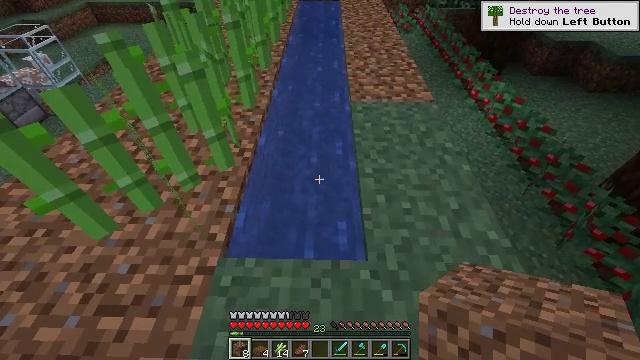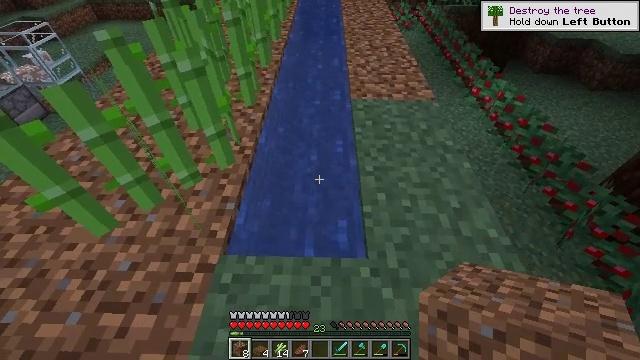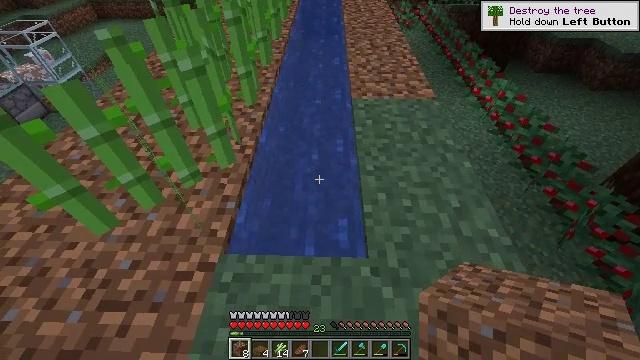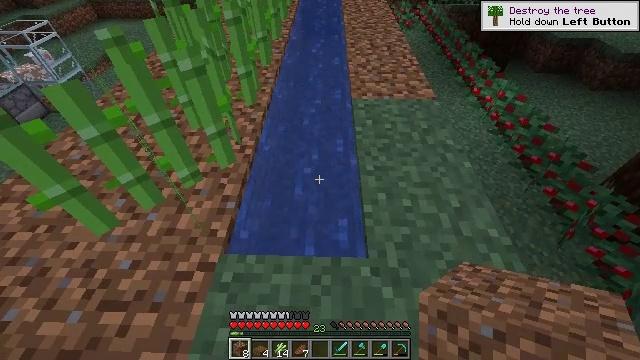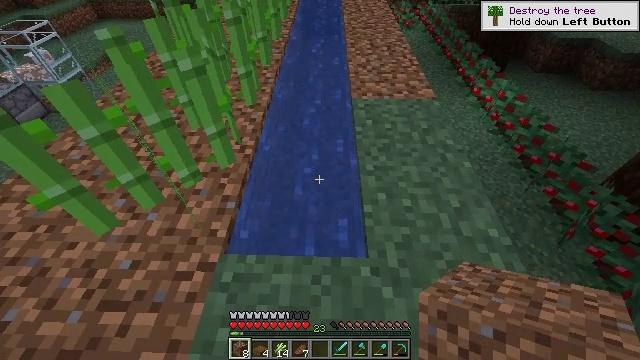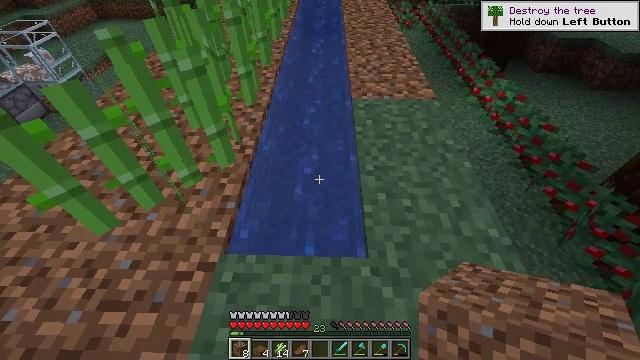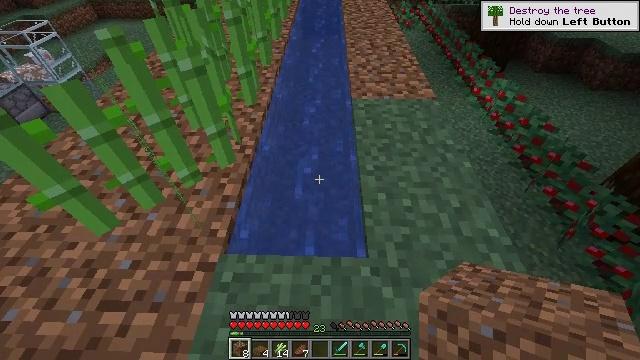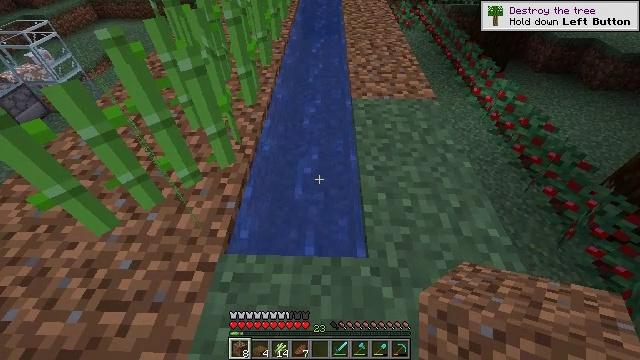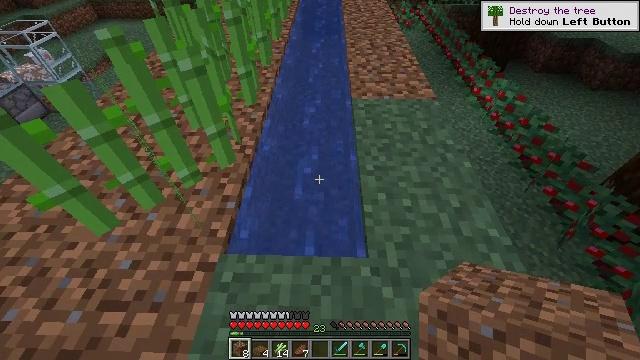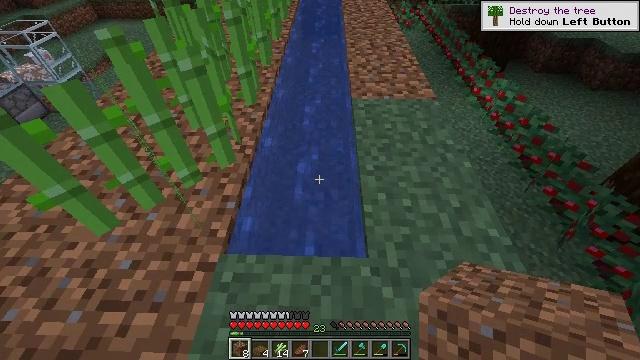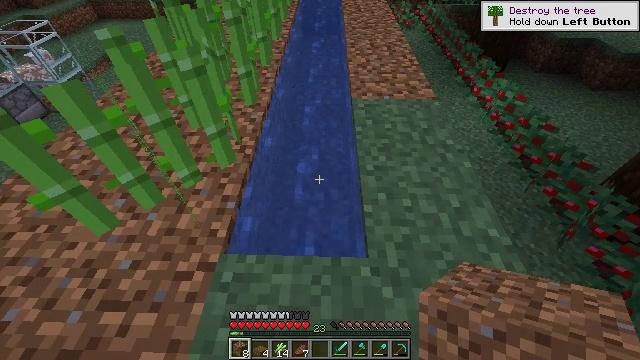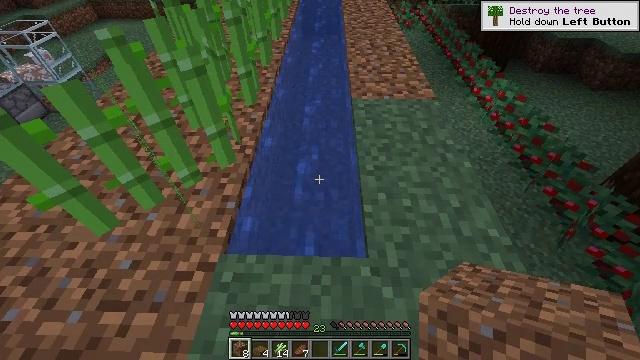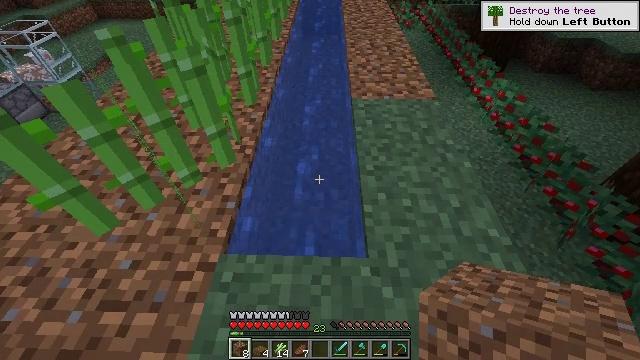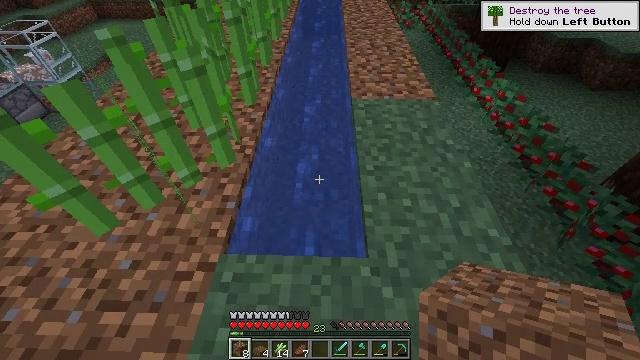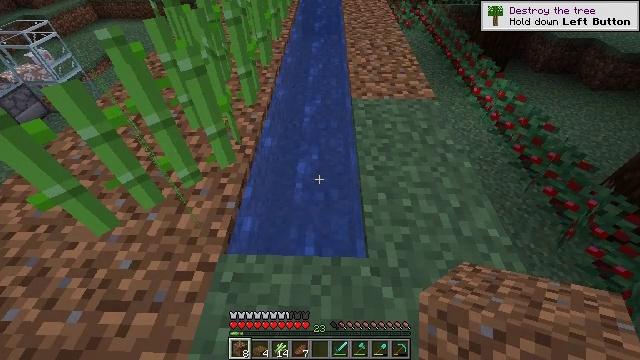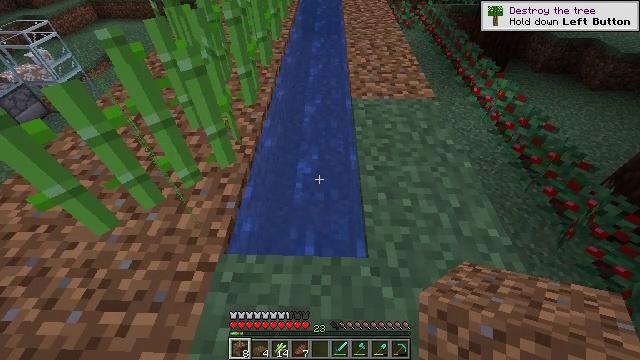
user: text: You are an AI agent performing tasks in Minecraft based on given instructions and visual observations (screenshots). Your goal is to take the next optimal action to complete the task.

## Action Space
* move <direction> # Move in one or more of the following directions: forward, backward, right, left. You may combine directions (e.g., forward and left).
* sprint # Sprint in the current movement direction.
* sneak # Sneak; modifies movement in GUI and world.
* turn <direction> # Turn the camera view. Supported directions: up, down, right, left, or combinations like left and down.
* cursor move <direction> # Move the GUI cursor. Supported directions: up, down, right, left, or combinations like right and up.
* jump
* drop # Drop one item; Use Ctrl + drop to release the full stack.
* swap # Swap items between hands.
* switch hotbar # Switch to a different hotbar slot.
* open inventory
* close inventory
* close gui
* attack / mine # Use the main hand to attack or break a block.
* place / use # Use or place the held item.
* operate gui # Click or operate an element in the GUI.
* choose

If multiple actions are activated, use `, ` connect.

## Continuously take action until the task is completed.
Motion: motion action
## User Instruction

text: Break the sugar cane.
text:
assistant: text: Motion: no_op
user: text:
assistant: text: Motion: no_op
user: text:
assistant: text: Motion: no_op
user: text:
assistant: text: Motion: no_op
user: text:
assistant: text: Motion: no_op
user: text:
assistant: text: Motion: no_op
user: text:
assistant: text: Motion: no_op
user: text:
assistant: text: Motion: no_op
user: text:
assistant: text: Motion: no_op
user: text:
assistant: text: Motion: no_op
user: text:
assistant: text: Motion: no_op
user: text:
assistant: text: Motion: no_op
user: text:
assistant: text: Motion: no_op
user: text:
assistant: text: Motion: no_op
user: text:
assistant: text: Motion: no_op
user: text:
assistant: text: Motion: no_op
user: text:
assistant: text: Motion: no_op
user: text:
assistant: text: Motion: no_op
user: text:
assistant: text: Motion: no_op
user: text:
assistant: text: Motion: no_op
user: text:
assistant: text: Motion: no_op
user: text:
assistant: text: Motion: no_op
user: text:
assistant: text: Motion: no_op
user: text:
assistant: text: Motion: no_op
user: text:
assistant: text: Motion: no_op
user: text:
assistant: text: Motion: no_op
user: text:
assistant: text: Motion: no_op
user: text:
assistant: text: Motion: no_op
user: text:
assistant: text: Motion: no_op
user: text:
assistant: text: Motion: no_op